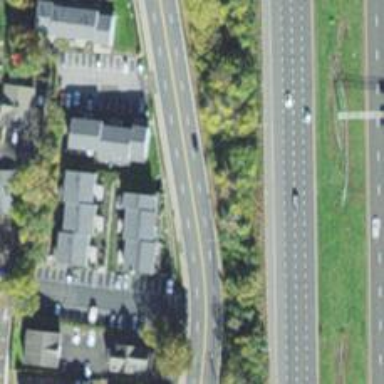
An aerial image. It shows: Primary highway.